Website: crate-barrel
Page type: stored-credit-cards
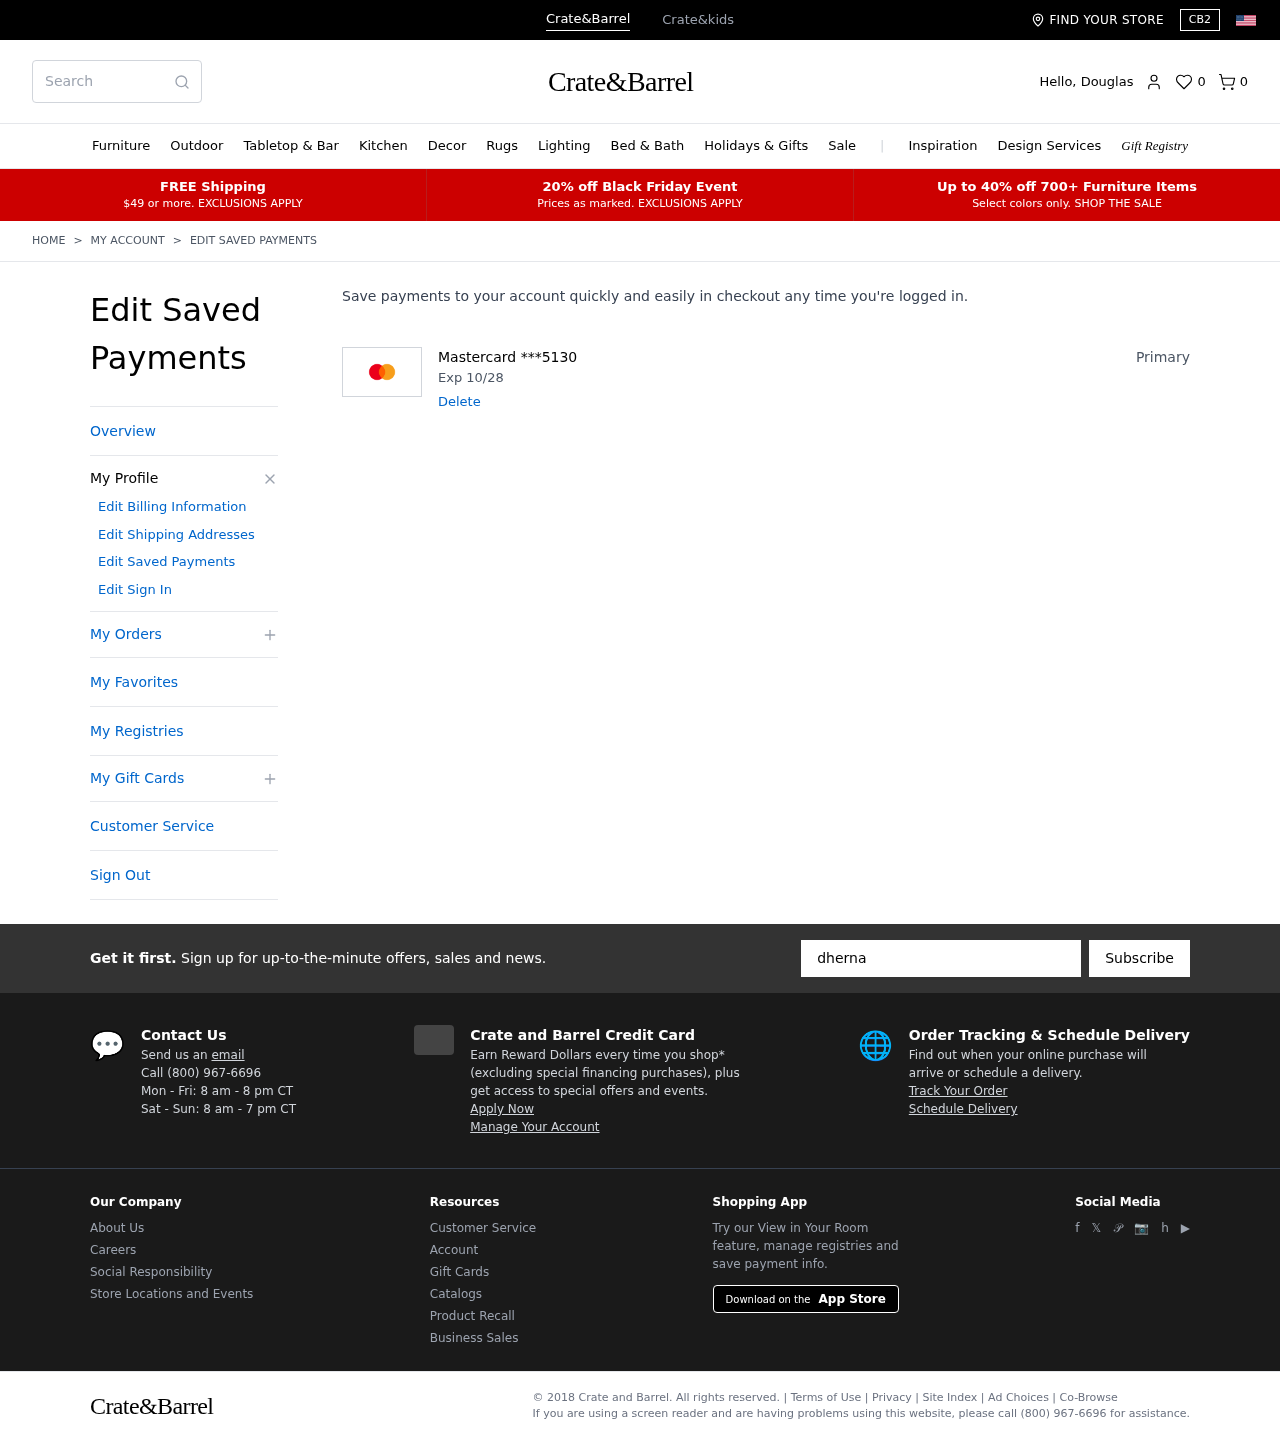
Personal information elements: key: PII_CARD_EXPIRY
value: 10/28
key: PII_CARD_LAST4
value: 5130
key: PII_CARD_TYPE
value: Mastercard
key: PII_FIRSTNAME
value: Douglas
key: PII_EMAIL
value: dhernandez@hotmail.com
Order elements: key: ORDER_NUM_ITEMS
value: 0
Search elements: key: HEADER_SEARCH
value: Search
Other elements: key: FAVORITES_COUNT
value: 0